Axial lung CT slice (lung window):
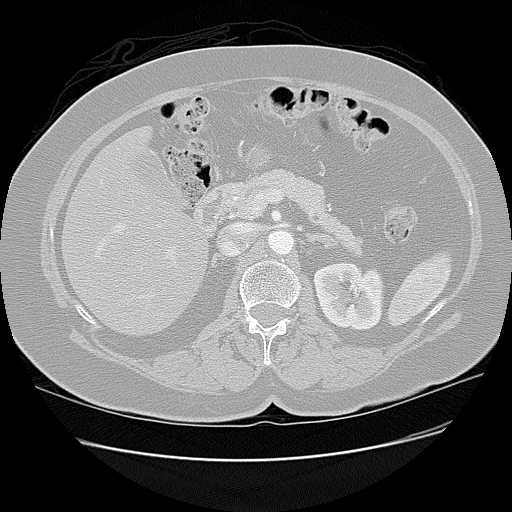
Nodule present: no